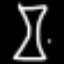
Label: hourglass